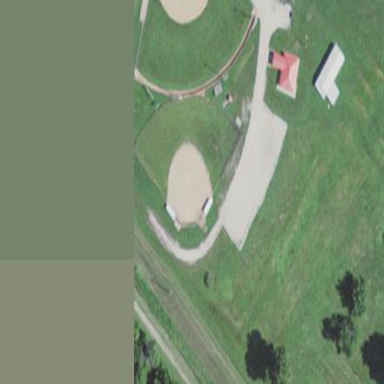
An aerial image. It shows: Baseball pitch for leisure land.